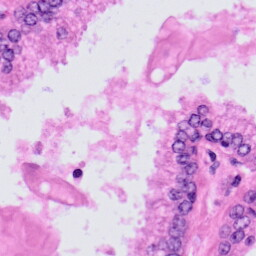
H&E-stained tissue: Prostate